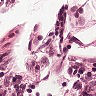
Metastatic tissue present: no